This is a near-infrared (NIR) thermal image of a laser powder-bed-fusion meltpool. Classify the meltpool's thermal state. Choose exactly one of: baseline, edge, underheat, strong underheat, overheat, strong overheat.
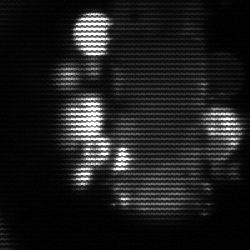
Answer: strong underheat